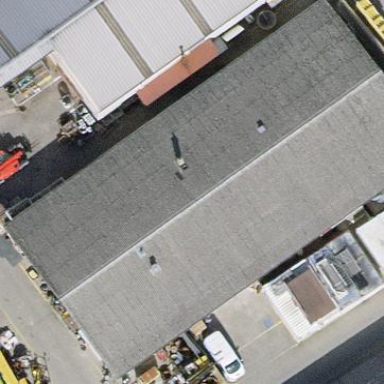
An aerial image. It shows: Industrial building.